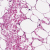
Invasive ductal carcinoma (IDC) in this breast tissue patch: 0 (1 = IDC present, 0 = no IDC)